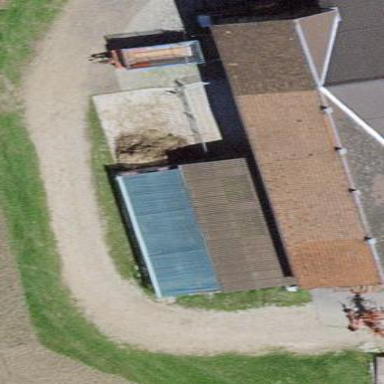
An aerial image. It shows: View of roof of building.